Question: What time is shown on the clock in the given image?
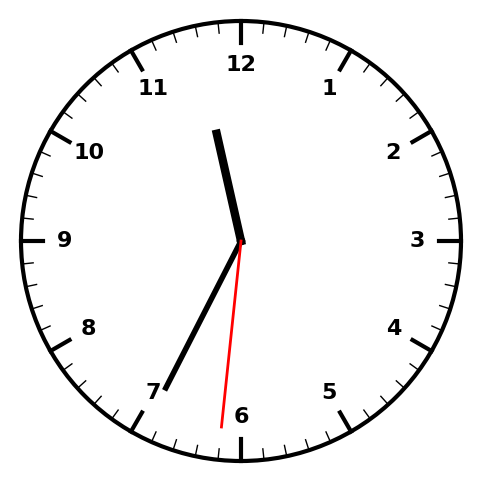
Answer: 11:34:31